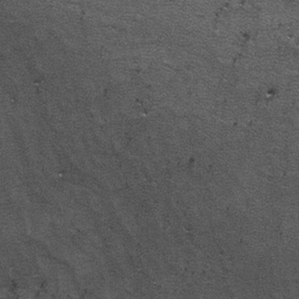
Label: frost